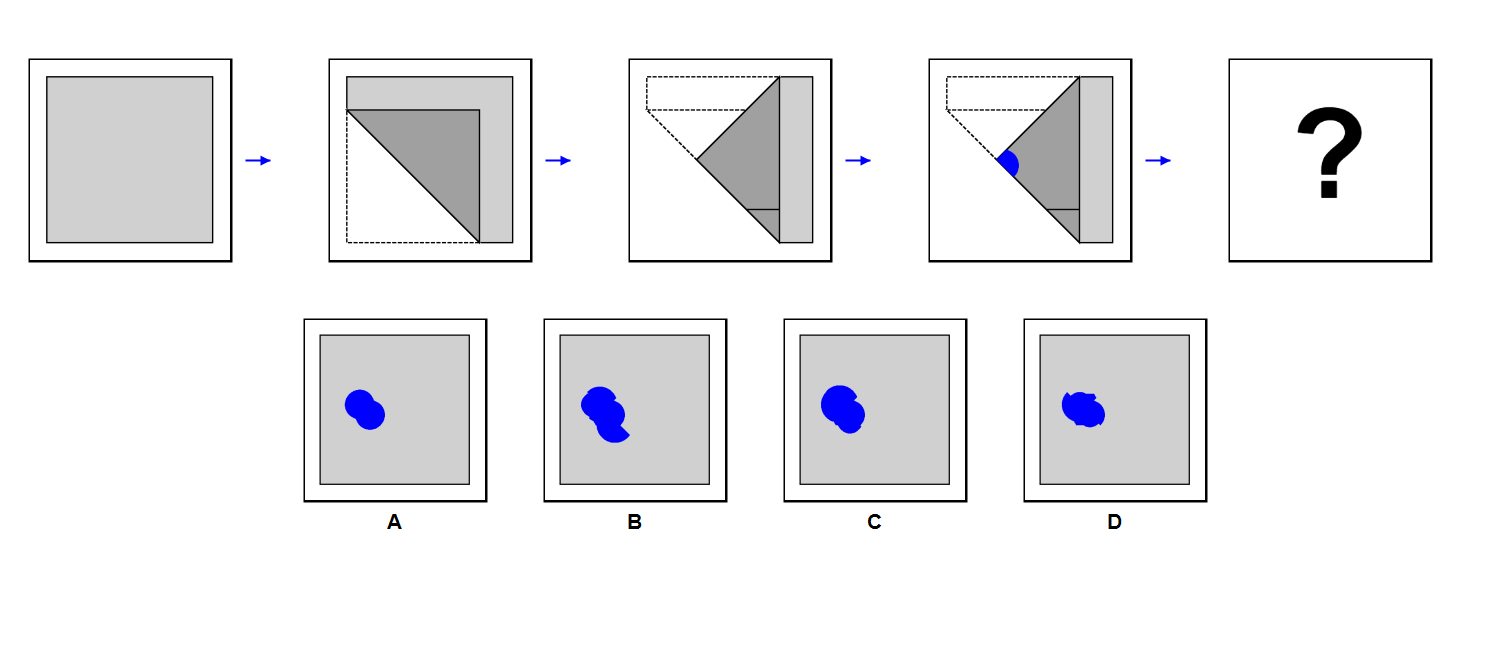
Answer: A